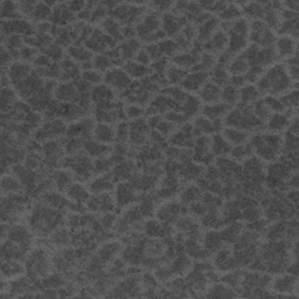
Label: frost